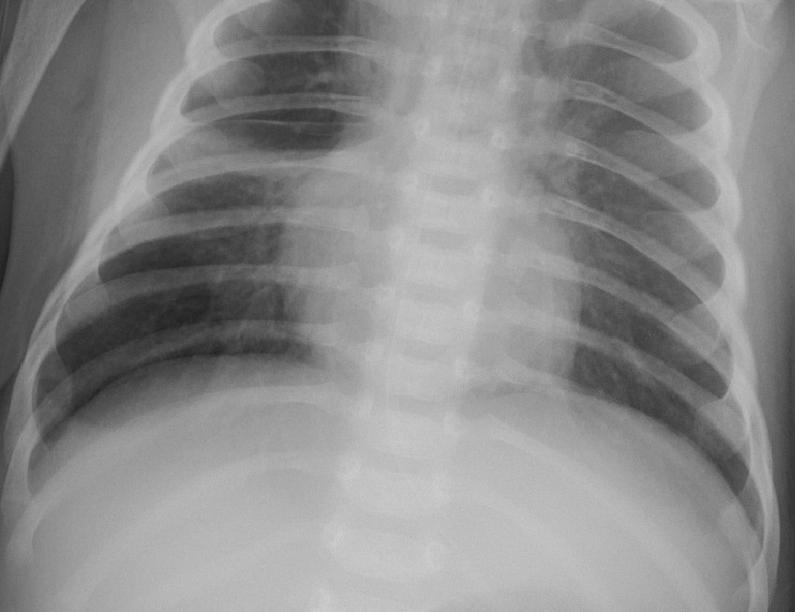
Diagnosis: PNEUMONIA